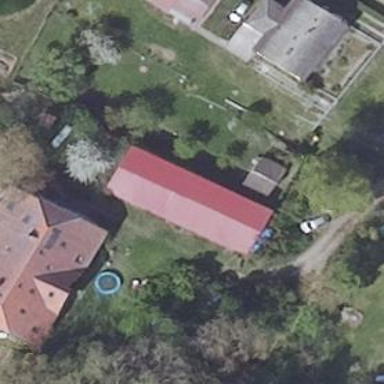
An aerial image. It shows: Cowshed building.